Field crop: maize
Growth stage: 2
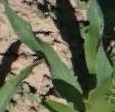
Species: maize